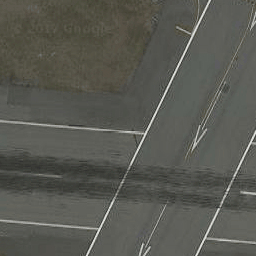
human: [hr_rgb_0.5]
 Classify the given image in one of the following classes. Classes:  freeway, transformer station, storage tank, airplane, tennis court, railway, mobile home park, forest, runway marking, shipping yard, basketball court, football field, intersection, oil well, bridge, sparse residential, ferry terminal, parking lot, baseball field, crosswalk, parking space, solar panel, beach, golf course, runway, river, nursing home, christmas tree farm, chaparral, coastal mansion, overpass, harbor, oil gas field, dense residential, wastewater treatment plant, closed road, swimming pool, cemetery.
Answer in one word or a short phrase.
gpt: runway